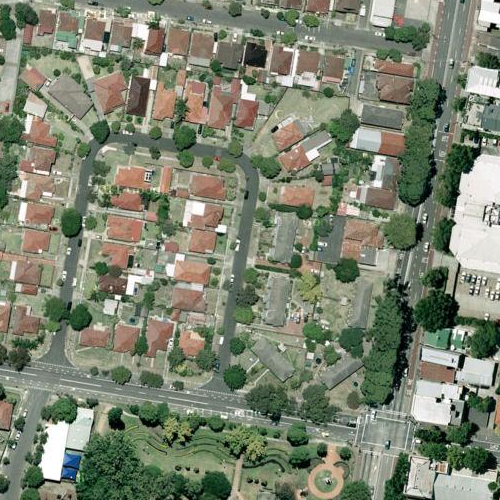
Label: sydney